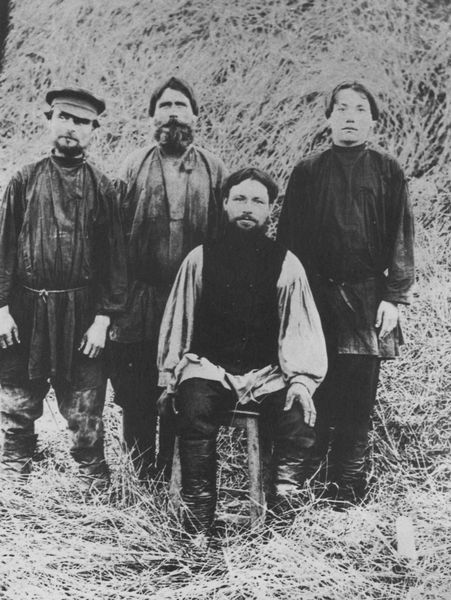
Titel: Ein Bauer mit seinem Sohn und zwei Lohnarbeitern
Künstler: Russischer Photograph
Schlagwörter: gruppe, hand, mann, weiß, landschaft, menschen, sitzen, frisur, grau, hut, mund, männer, nase, schwarz, stroh, stuhl, blick, gras, gürtel, wiese, leute, bart, bärte, hemd, hose, jung, kappe, mütze, schnurrbart, arm, arme, augen, blicke, bärtig, falten, gesicht, kleidung, stehen, vollbart, ärmel, gruppenbildnis, gruppenportrait, gruppenporträt, hände, männergruppe, portrait, porträt, feld, natur, land, haare, mantel, sitzend, stehend, frontal, scheitel, arbeit, bauern, beine, hosen, arbeiten, ernte, getreide, hemden, heu, russland, hang, kahl, pause, hocker, schemel, taillen, arbeiter, münder, ernst, brauen, aufrecht, still, weste, stehende, bauer, foto, fotografie, photographie, vier, beruf, feldarbeiter, heuhaufen, draußen, schwarz weiss, mäntel, kittel, stiefel, gruppenbild, anführer, photo, schweigen, barhäuptig, stuhlbein, antlitz, landwirtschaft, freien, schirmmütze, sitzender, russen, fotographie, landarbeit, tunika, aufnahme, russisch, dreckig, photografie, landarbeiter, gruppenfoto, landwirt, mehrere, flüchtlinge, kosaken, aufgestellt, vier männer, bekleidet, s/w, baer, erntearbeiter, menshcen, russischer fotograf, arbeiterfotografie, barhaupt, bäre, bärt, dreschen, kasack, mujik, russische hemde, russisches hemd, stehen sitzen, stehen sitzen hocker